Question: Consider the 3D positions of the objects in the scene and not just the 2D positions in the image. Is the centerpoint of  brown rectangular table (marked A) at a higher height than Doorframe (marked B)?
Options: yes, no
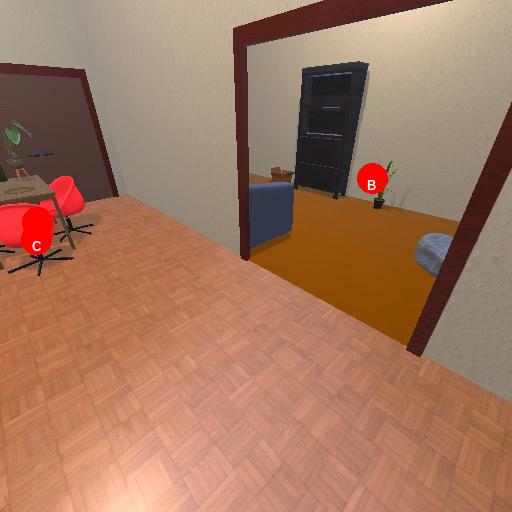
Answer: yes